Field crop: maize
Growth stage: 2
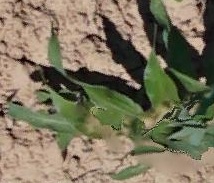
Species: maize